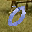
Label: 0